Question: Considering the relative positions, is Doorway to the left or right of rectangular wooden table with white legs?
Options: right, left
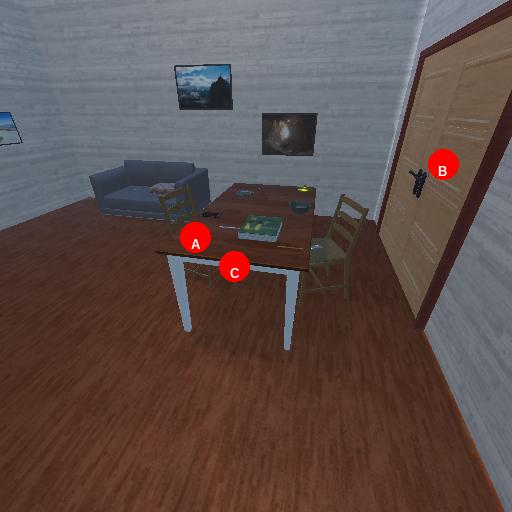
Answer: right